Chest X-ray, PA view. Patient: 71 years old, sex M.
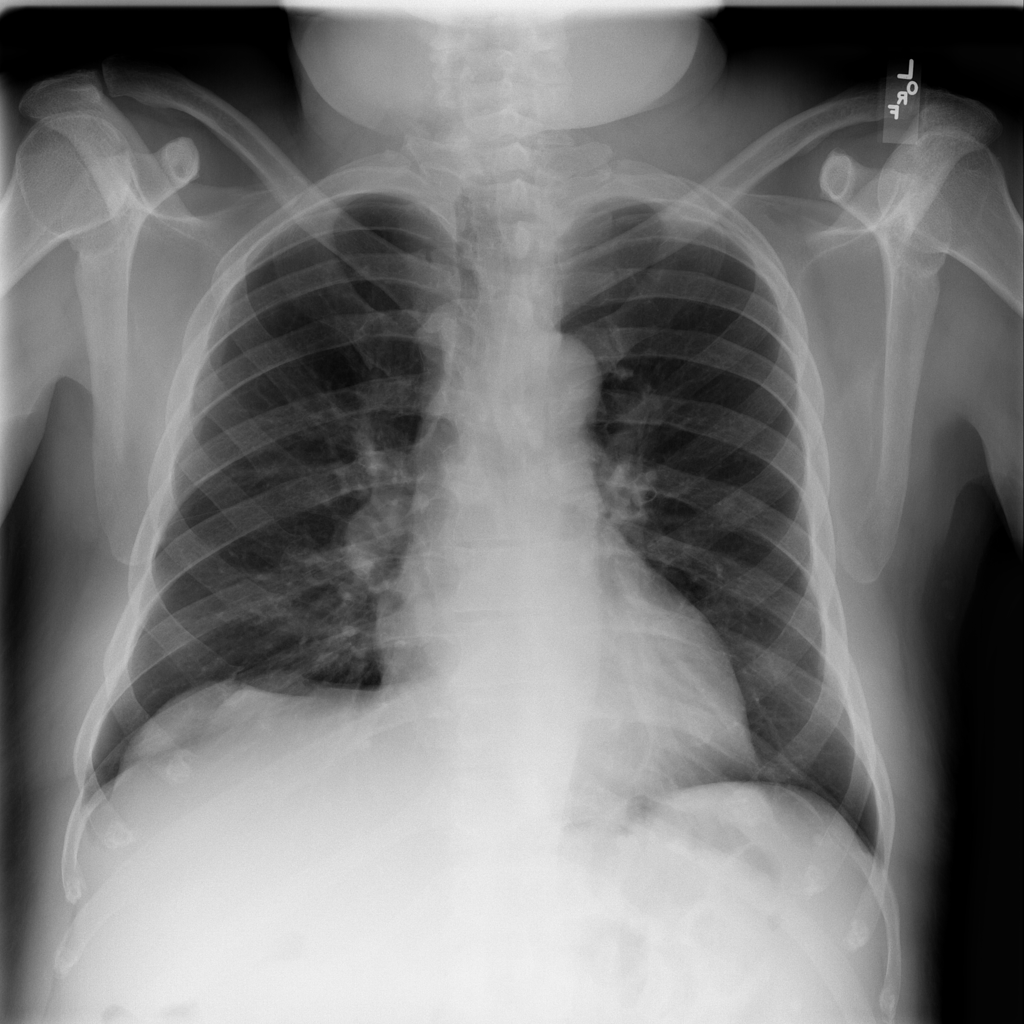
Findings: No Finding